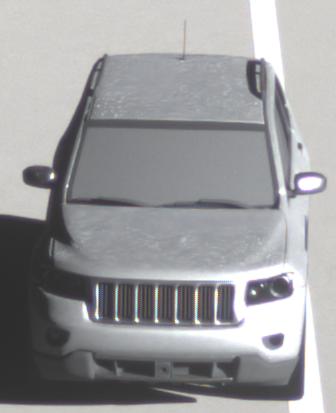
Make: Jeep
Model: Grand Cherokee
Detailed model: WK2
Model produced from: 2010
Model produced until: 2021
Doors: 5
Color: white
Road condition: dry road
Daytime: sunrise or sunset
Contrast: high contrast